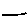
Label: line